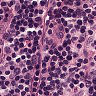
Metastatic tissue present: no